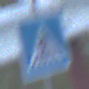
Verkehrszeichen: FussgaengerueberwegRechts
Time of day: SunriseSunset
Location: Outdoor (RoadRail)
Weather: Clear
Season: NotSpecified
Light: Natural